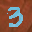
Label: 3